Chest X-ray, AP view. Patient: 46 years old, sex F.
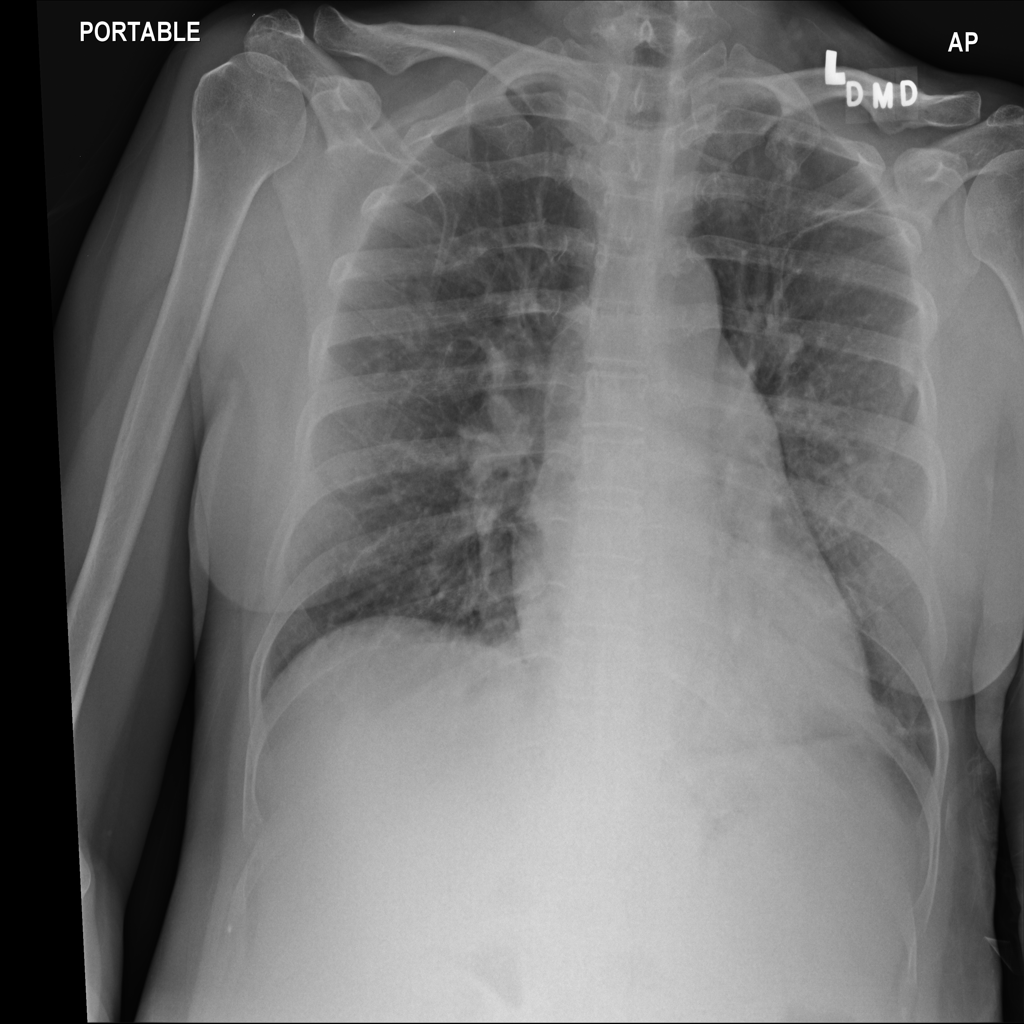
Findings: Infiltration